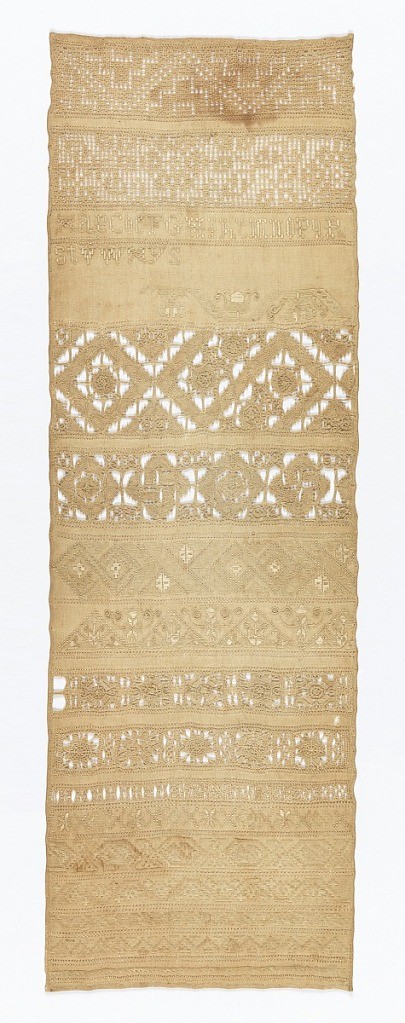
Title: Sampler
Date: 18th century
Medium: linen Technique: embroidered with drawnwork
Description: Unfinished.  Fifteen narrow bands of flowers with the alphabet. Third band from the top contains the alphabet and an unfinished floral vine. Many of the lines are done entirely in drawnwork.